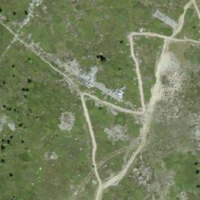
EUNIS habitat code: 26
Species observed at this site:
Arnica montana
Vaccinium uliginosum
Chamaenerion angustifolium